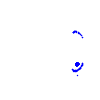
Particle: electron